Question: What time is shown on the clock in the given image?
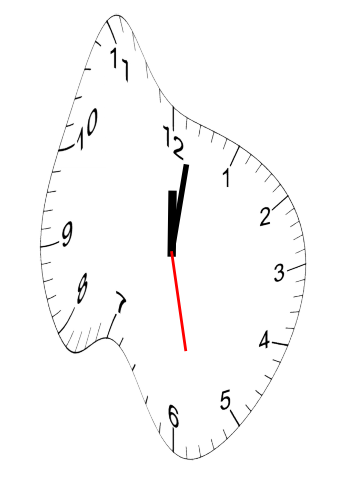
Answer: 12:01:28